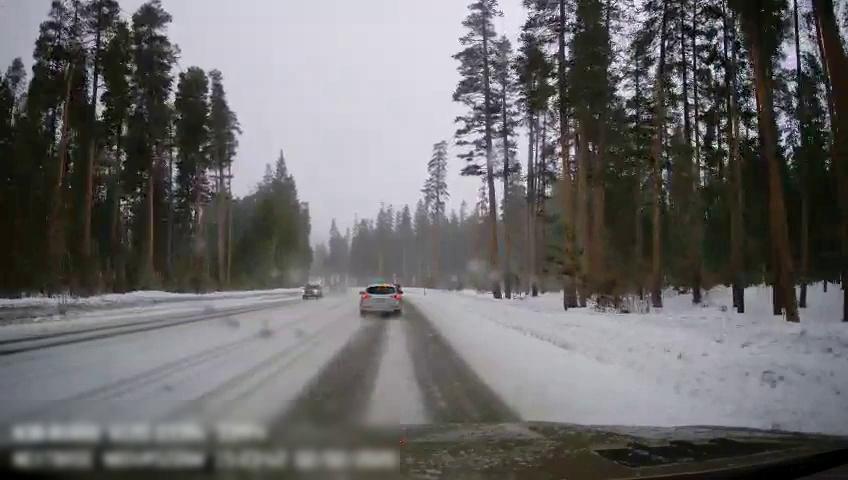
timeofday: Day
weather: Snowy
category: Drivable Space
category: Vehicles | SUV
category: Vehicles | Truck